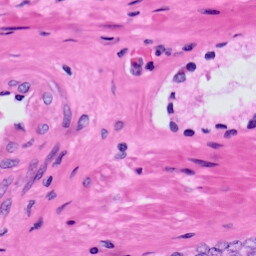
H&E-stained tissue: Prostate